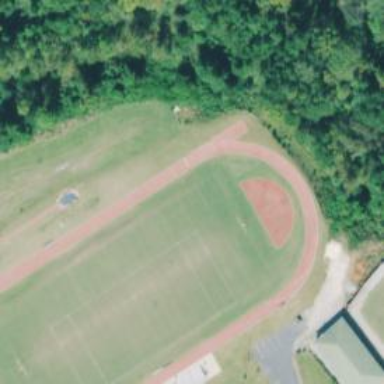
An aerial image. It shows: Track in leisure land.